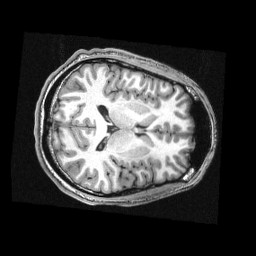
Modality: T1w
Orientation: axial
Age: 26
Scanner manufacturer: siemens
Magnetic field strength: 3 T
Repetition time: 2.3 s
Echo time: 0.00336 s